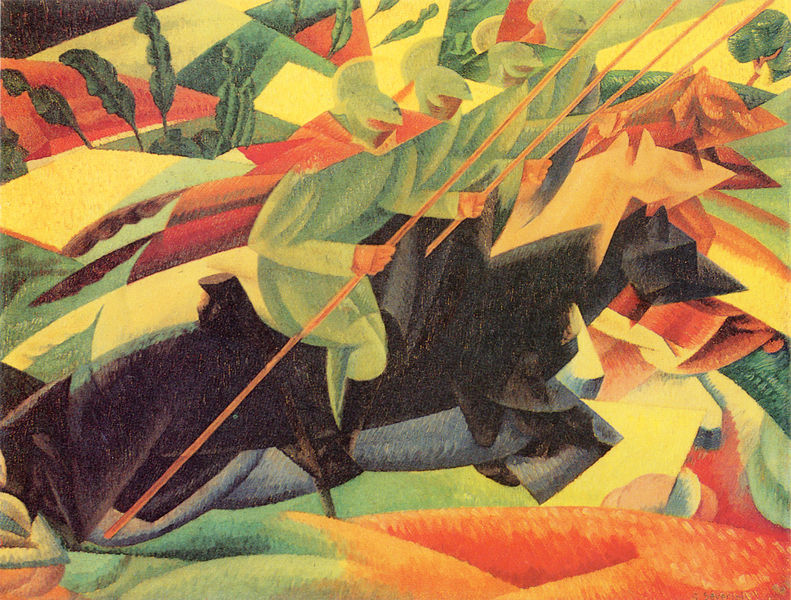
Titel: Lanciers italiens au galop (Lanciers à cheval)
Künstler: Gino Severini
Institution: Privatsammlung
Schlagwörter: baum, berg, blau, kampf, mann, baumstämme, bäume, gelb, grün, kubismus, kubistisch, landschaft, menschen, braun, bunt, hell, hüte, licht, männer, orange, schwarz, weiss, rot, tier, tiere, wiese, expressionismus, hände, baumstamm, feld, felder, hügel, natur, pastos, mantel, wald, pferd, pferde, reiter, ausritt, ritt, sattel, farbig, moderne, abstrakt, berge, farben, gebirge, modern, formen, krieg, lanze, soldaten, duktus, abstraktion, äcker, futurismus, form, uniform, uniformen, waffen, soldat, mäntel, helm, ritter, helme, kavalerie, kavallerie, ross, rosse, lanzen, speer, speere, bären, galopp, ductus, renne